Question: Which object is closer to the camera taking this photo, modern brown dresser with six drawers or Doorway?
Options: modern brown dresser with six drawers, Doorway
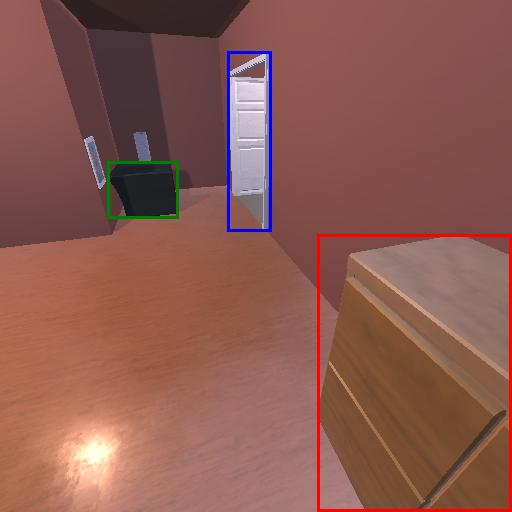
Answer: modern brown dresser with six drawers